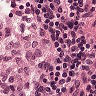
Metastatic tissue present: no